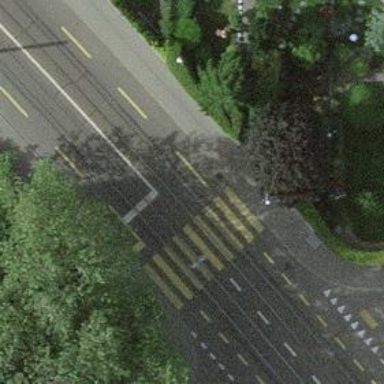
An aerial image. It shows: Road crossing with traffic signals.